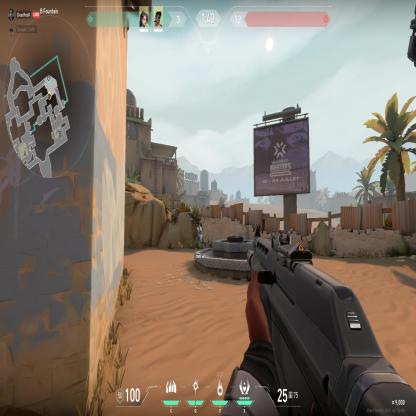
Label: teammate